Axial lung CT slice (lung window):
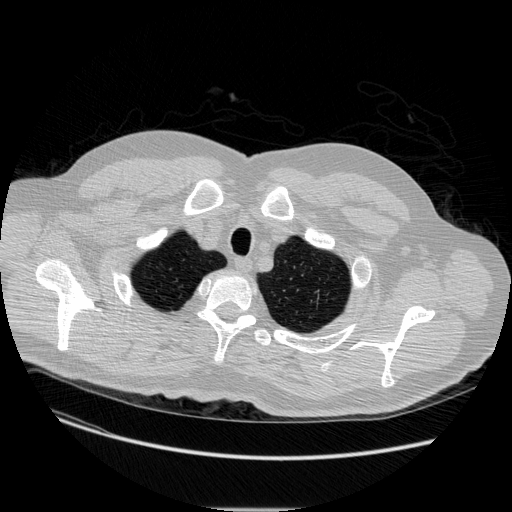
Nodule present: no